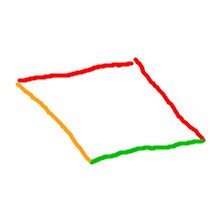
Shape: parallelogram